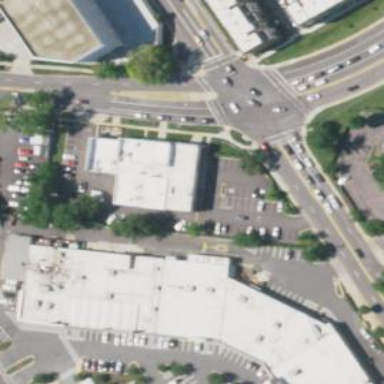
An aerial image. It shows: Convenience shop.